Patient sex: M
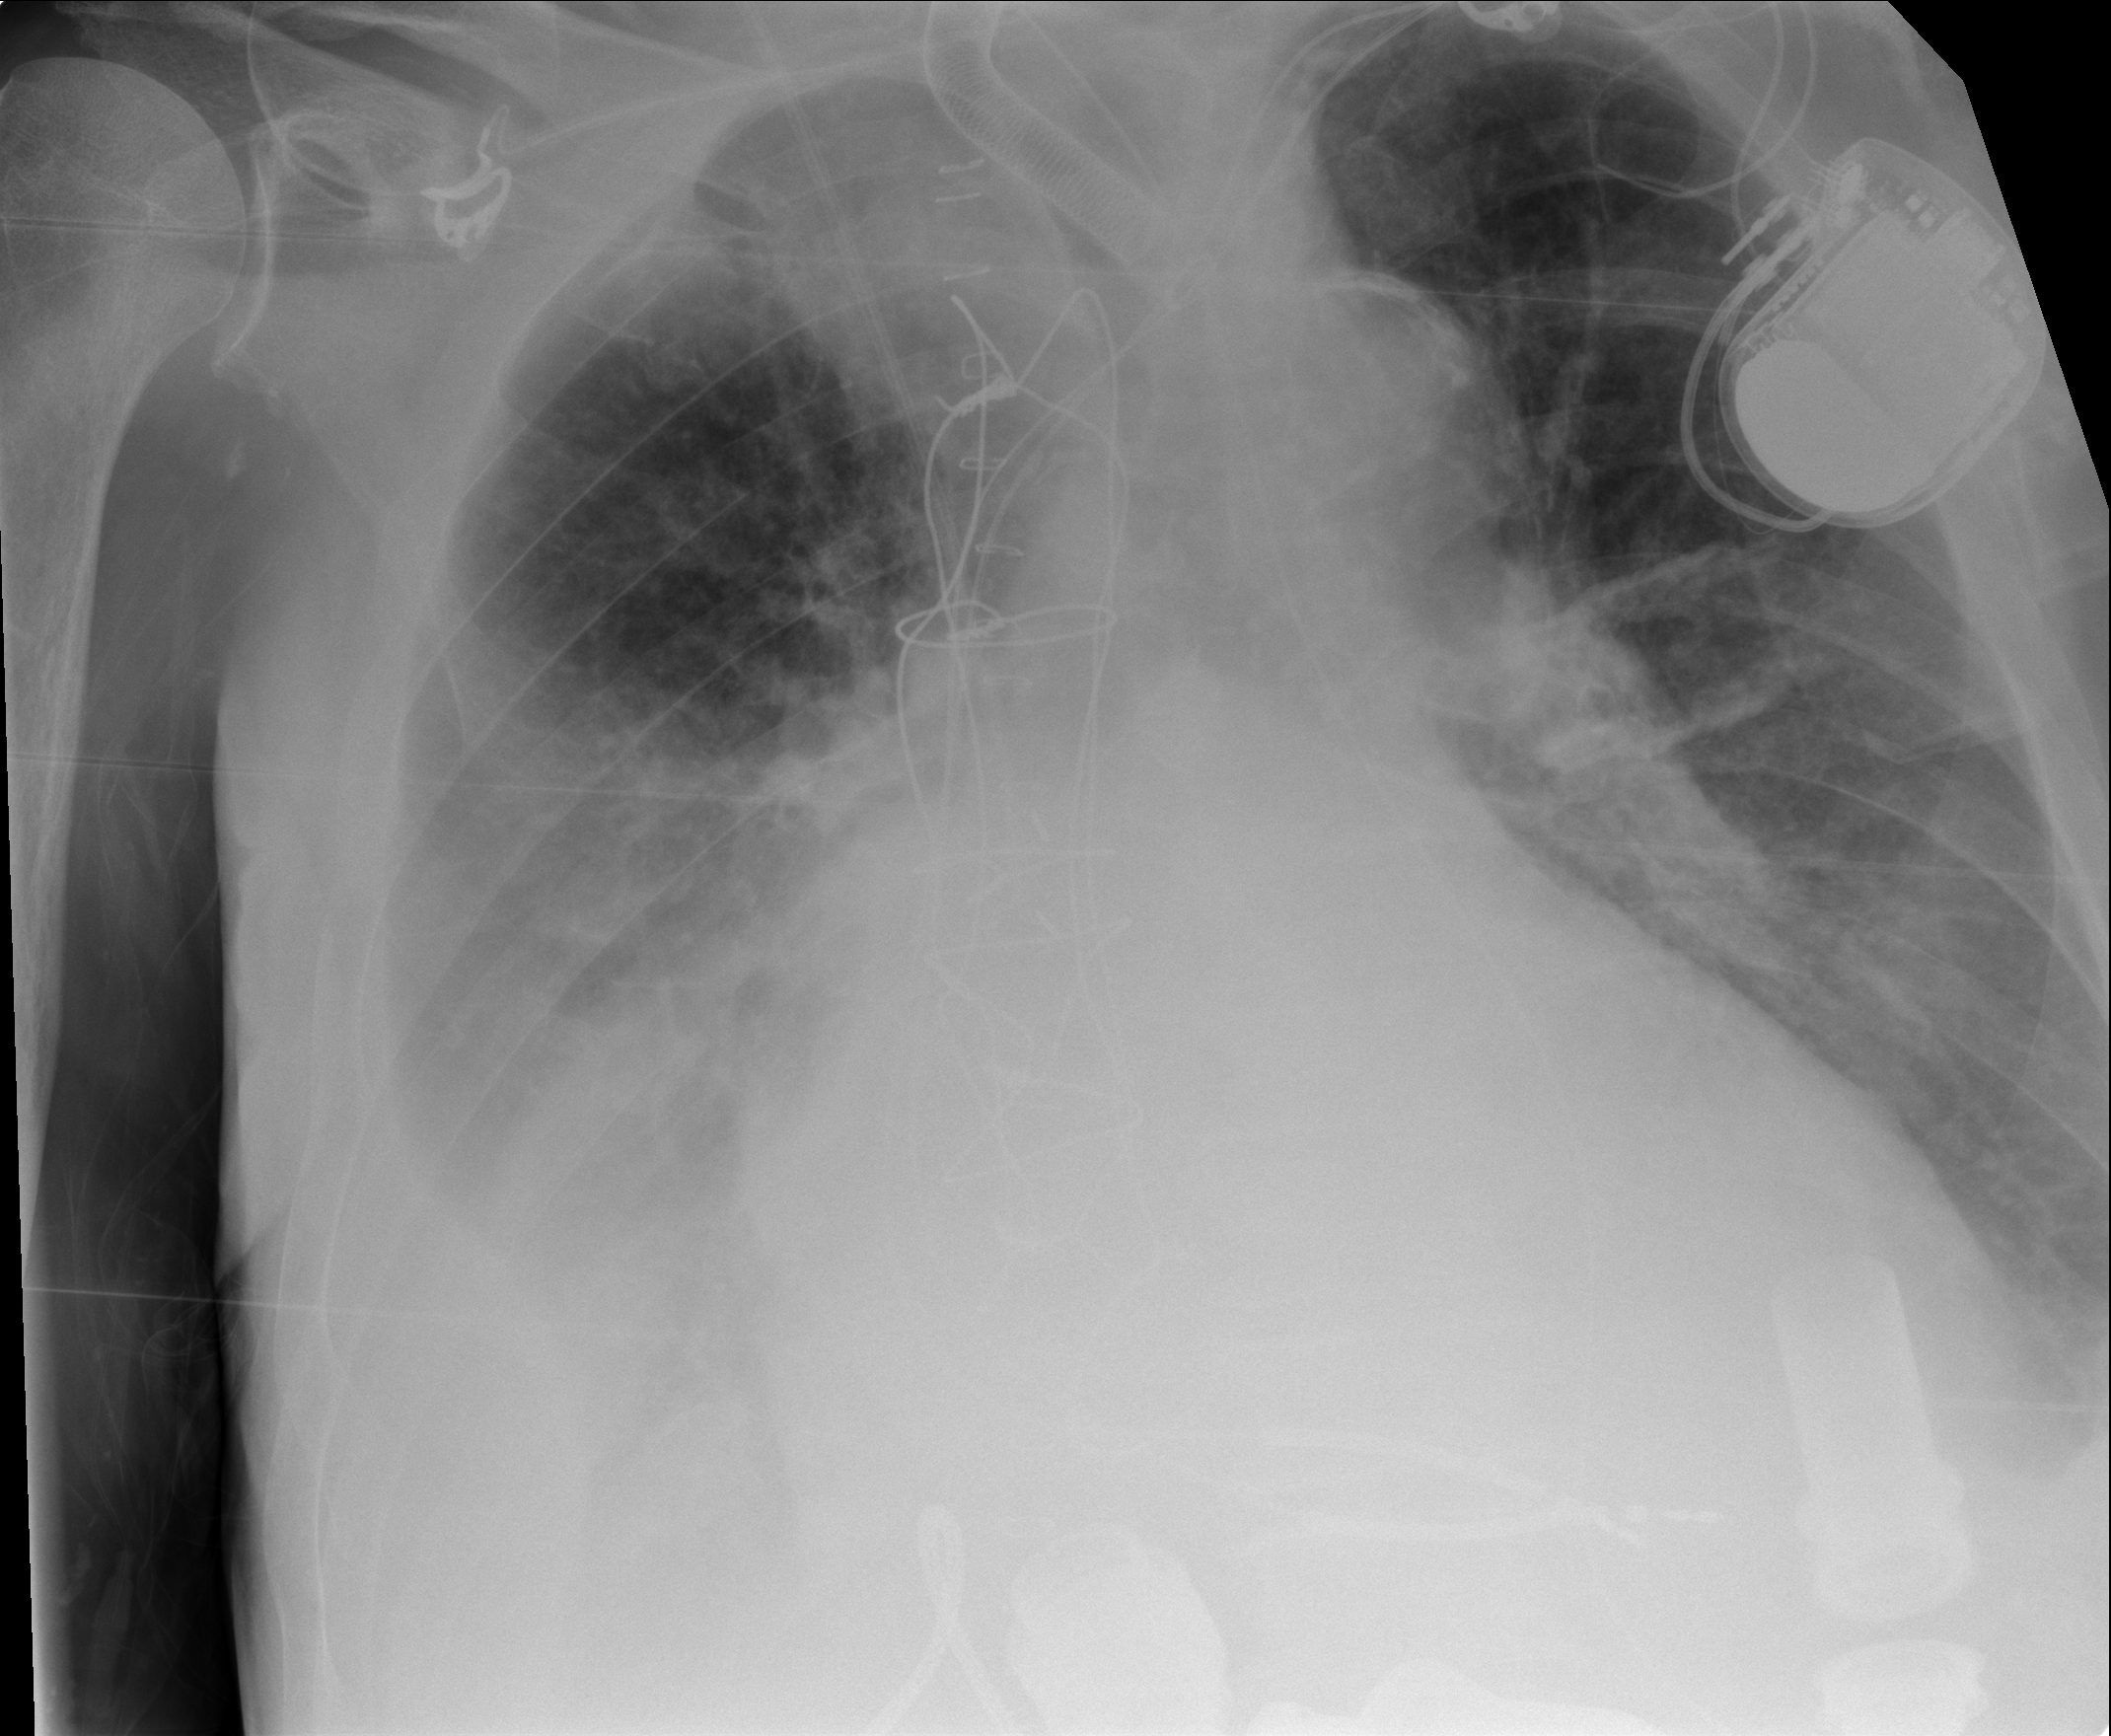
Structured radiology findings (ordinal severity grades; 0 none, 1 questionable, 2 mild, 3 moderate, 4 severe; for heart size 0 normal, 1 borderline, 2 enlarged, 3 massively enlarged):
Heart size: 3
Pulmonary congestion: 2
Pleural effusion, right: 3
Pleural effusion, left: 2
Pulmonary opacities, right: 2
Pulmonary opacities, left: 0
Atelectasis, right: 3
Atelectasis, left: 2